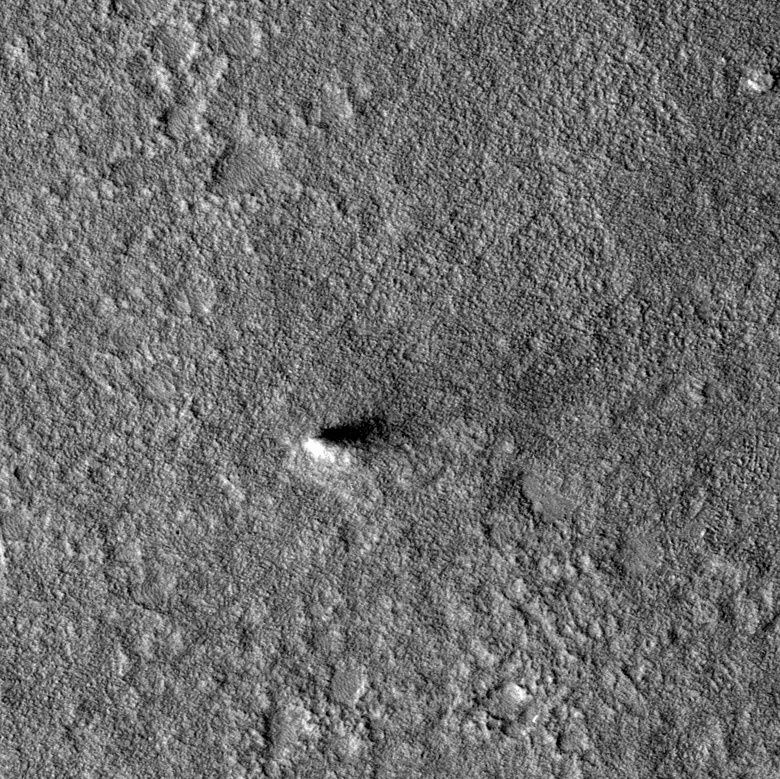
Label: dustdevil